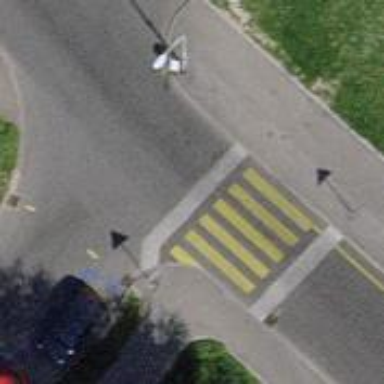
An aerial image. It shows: Uncontrolled zebra crossing on the road.